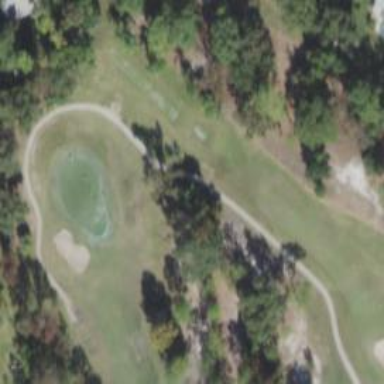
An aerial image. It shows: Golf tee.